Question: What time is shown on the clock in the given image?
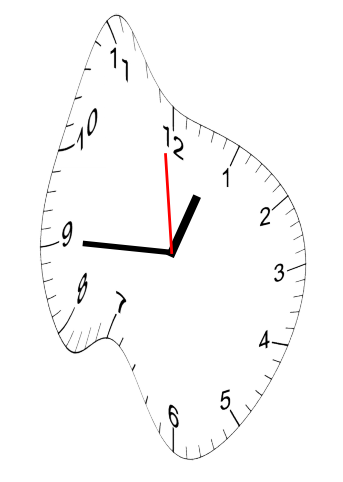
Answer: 12:44:59